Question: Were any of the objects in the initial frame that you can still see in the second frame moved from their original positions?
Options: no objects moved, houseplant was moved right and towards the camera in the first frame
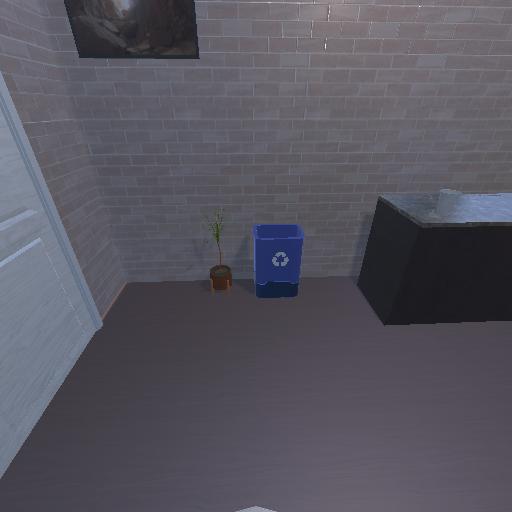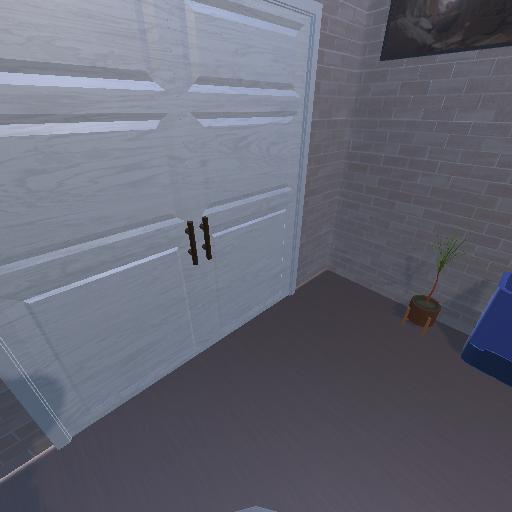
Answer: no objects moved